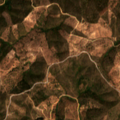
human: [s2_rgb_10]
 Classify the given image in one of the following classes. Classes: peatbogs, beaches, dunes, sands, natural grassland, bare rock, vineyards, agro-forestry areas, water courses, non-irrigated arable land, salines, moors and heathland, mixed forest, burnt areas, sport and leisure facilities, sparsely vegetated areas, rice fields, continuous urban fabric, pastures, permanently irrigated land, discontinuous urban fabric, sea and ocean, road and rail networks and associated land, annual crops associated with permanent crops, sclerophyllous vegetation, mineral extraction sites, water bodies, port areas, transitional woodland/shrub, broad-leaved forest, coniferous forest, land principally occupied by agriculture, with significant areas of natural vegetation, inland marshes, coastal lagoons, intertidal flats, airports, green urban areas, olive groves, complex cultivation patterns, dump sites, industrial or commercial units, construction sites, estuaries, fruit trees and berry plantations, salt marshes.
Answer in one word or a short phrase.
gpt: broad-leaved forest, transitional woodland/shrub